Question: I try to change image backgrounds for every box inside a '<td>' tag but when I try to change one of these backgrounds, I obtain the same background of ALL boxes.
But it isn't what I want. This is the aspect of page:

The 'CSS' that I'm using for box is this:
'''
<style type='text/css'>
div.myautoscroll {
height: 80ex;
width: auto;
background: white;
background-image: url(cieloprato.jpg);
overflow: hidden;
border: 1px solid #444;
margin: 1em;
}
div.myautoscroll:hover {
overflow: auto;
}
div.myautoscroll p {
padding-right: 16px;
}
div.myautoscroll:hover p {
padding-right: 0px;
}
</style>
'''
I tried add to each '<div>' element unique identifier or class, and get it by according selector in but something is wrong.
I want change the 2nd background but if i try to change it, the 'css' also changes my first background. You can see that background for both boxes is the same 'cieloprato.jpg'. I want to insert another background for 2nd or 3rd box. How can modify the ?
<URL>
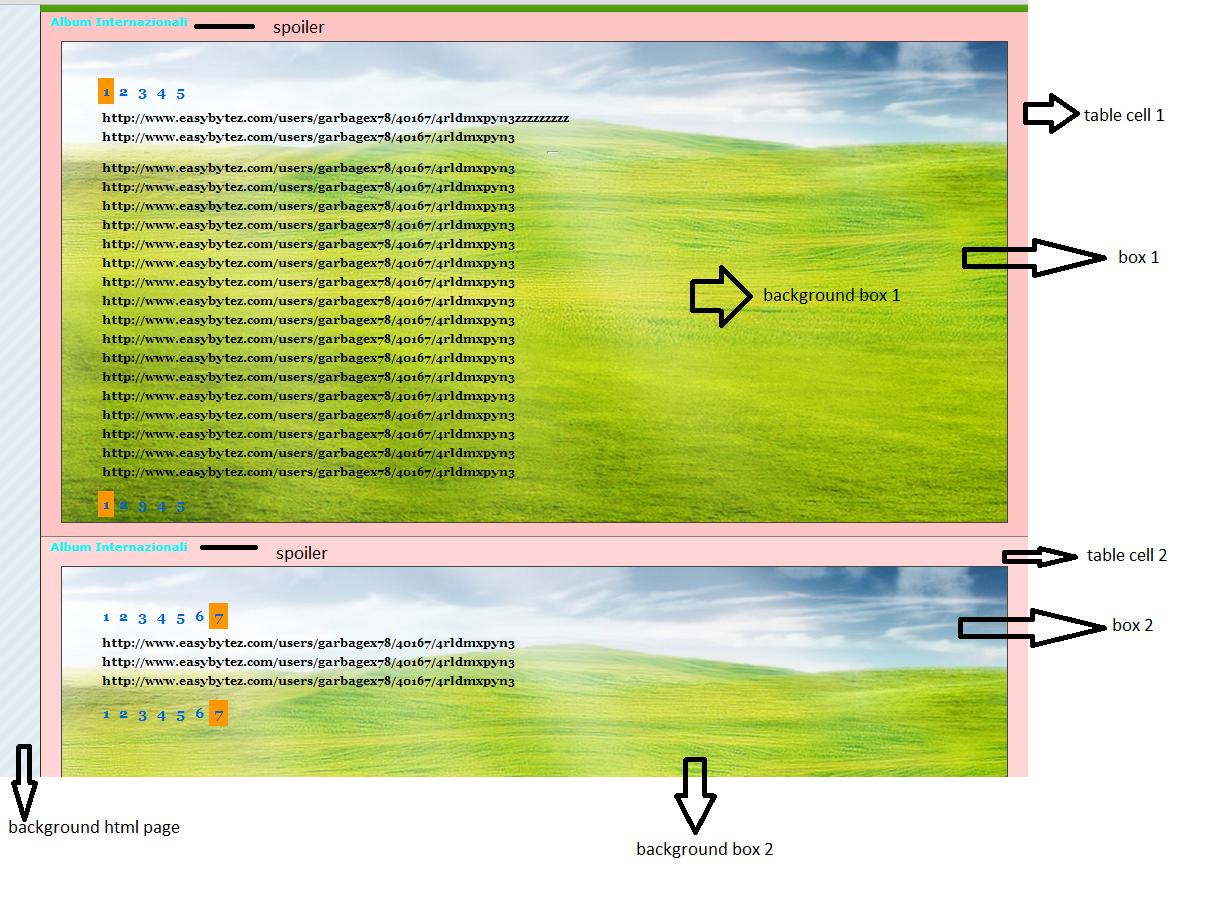
Answer: yes, background image set for all div.myautoscroll ( and you see same image ). You can (for example) during generate table for every div.myautoscroll add '#myautoscroll_1','#myautoscroll_2'... '#myautoscroll_n'. And add css code:
'''
#myautoscroll_1 {
background-image: url(image_1.jpg);
}
#myautoscroll_2 {
background-image: url(image_2.jpg);
}
#myautoscroll_n {
background-image: url(image_n.jpg);
}
'''